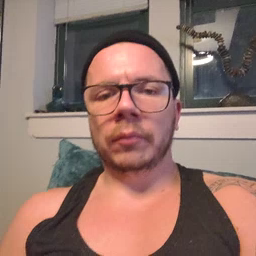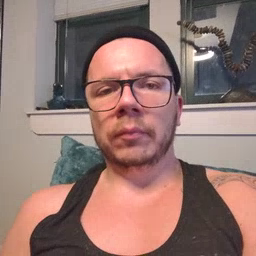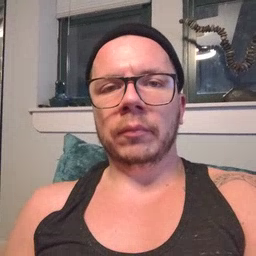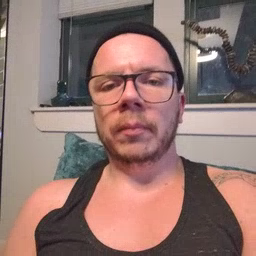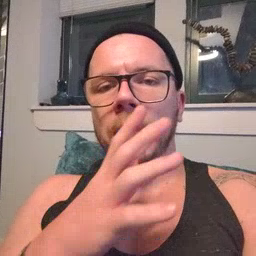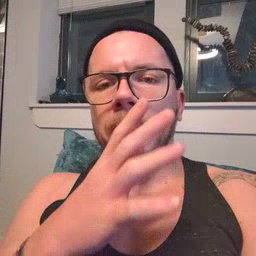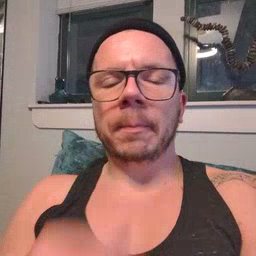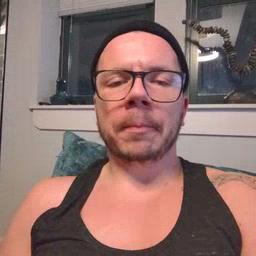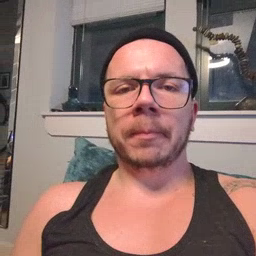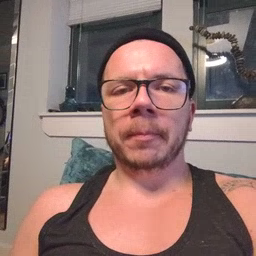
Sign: mom